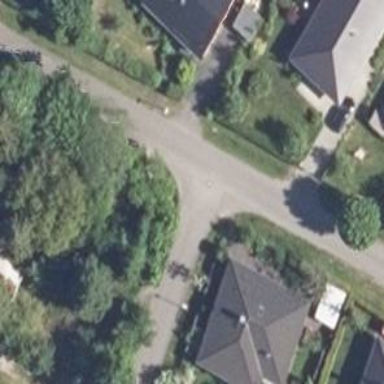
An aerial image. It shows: Residential road with asphalt surface.